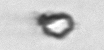
Label: detritus_transparent